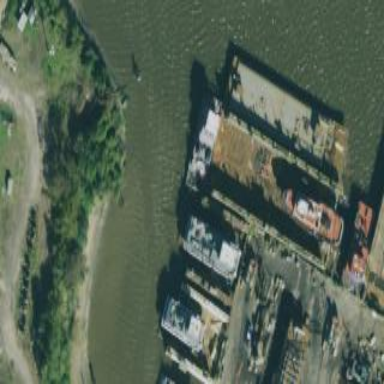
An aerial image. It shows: Dock located along the waterway.